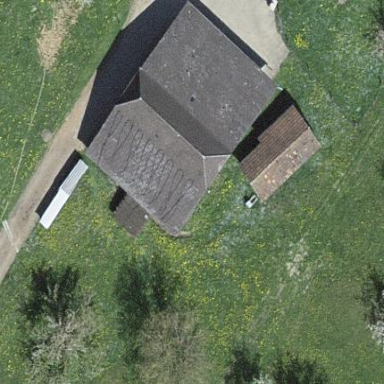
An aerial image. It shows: Barn.